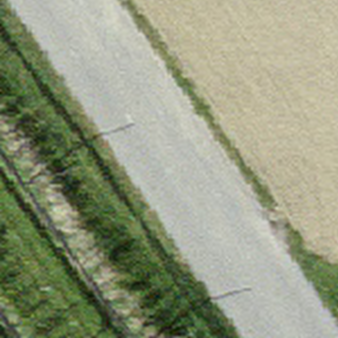
Label: other